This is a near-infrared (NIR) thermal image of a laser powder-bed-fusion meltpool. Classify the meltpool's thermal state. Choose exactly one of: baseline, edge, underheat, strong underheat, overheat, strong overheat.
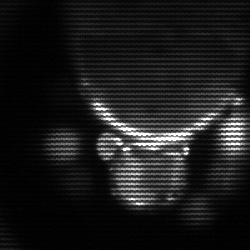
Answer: edge